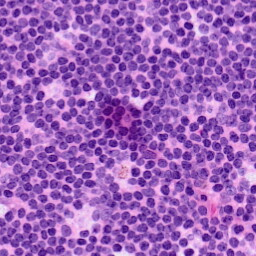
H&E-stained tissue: LymphNode